Brain MRI, t1w sequence, axial 2D slice.
Patient: age 42, sex F, weight 90 kg, height 1.9 m
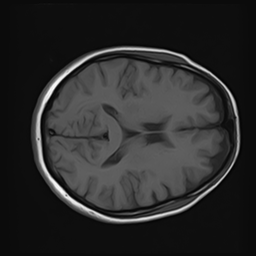